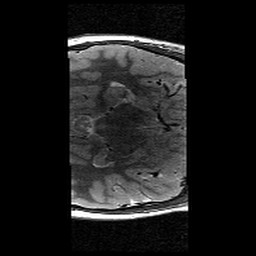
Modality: T2w
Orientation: axial
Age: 12
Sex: male
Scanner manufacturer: siemens
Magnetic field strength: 3 T
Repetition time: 9.23 s
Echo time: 0.067 s